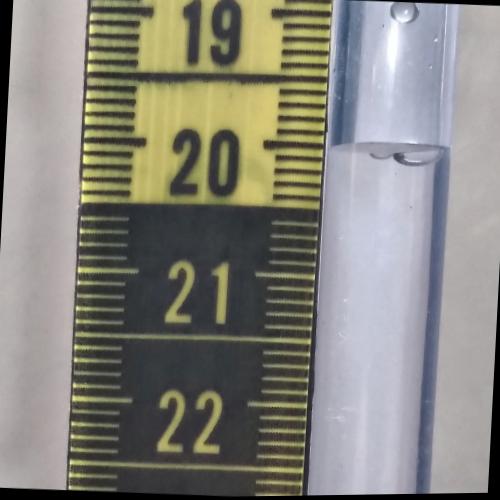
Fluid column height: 20.0 cm